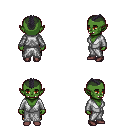
a pixel art fantasy rpg character, female body template, orc, green skin, white robe, gold greaves, raven short mohawk hairstyle, maroon shoes, four views (front, back, left, right), 2x2 character sprite sheet, small pixel art, hard edges, no anti-aliasing